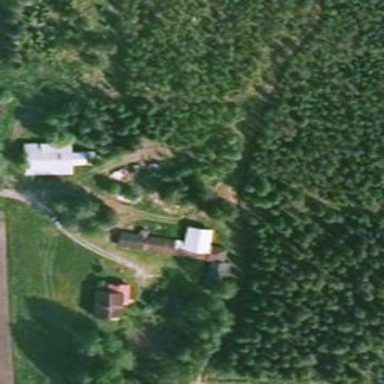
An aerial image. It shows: Farmyard area.